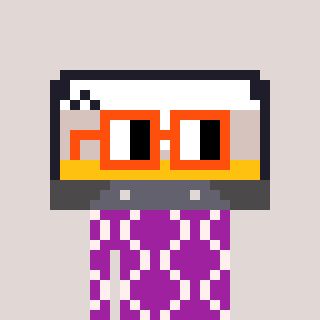
a pixel art character with square orange glasses, a cassette tape-shaped head and a magenta-colored body on a warm background